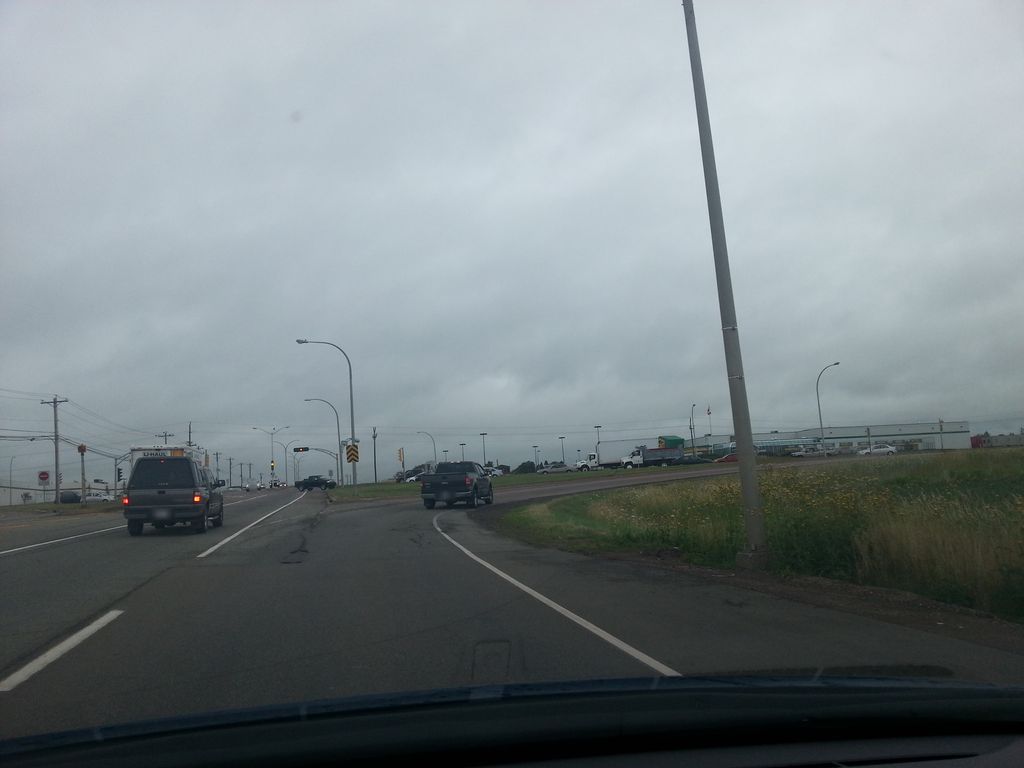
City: charlottetown